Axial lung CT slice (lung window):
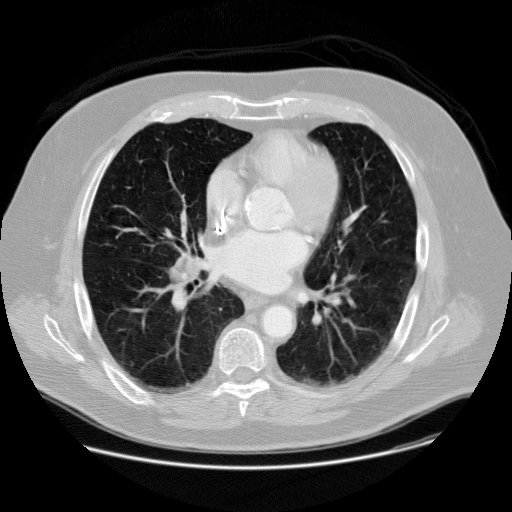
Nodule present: no